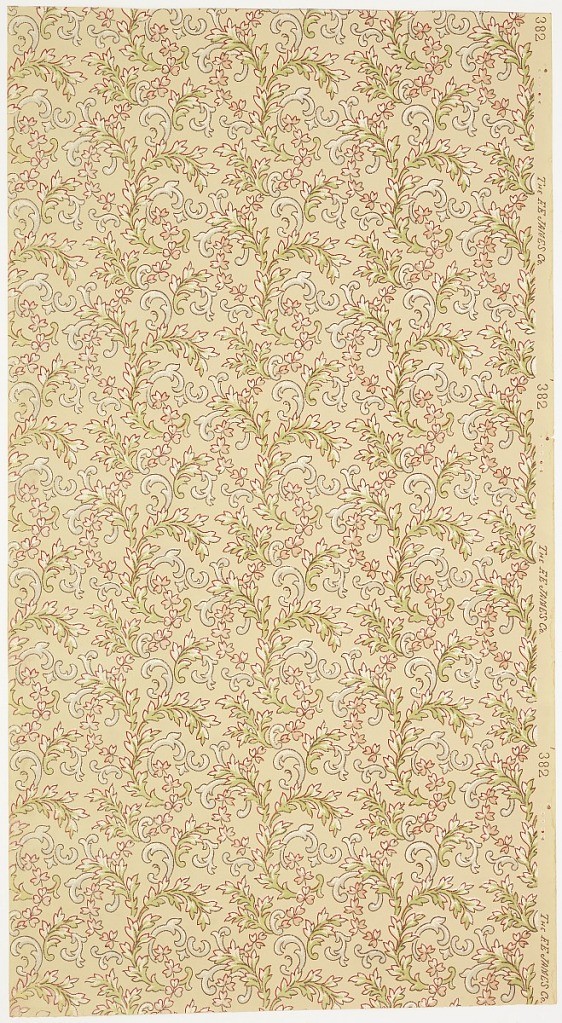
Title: Sidewall
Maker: F. E. James Co., New York, New York
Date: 1905–1915
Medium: Machine-printed paper, liquid mica
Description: Undelineated bands of green foliage motif with blue foliate scrolls and pink foliate vining. Printed in light pink, dark pink, light green, pale blue brown and white liquid mica on a beige ground.